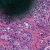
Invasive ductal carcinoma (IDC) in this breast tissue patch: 0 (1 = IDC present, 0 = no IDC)